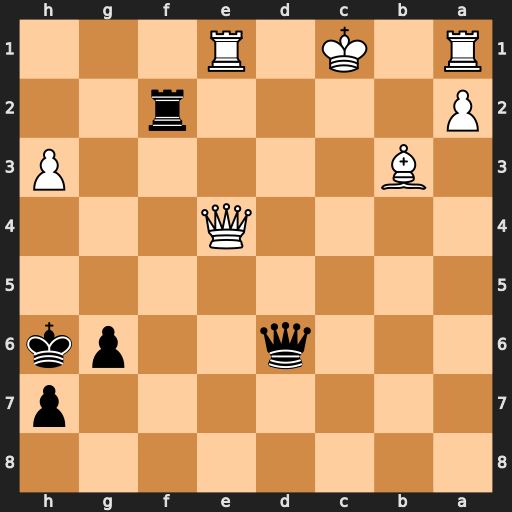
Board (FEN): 8/7p/3q2pk/8/4Q3/1B5P/P4r2/R1K1R3
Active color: b
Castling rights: -
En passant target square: -
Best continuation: Qd2+ Kb1 Qb2#